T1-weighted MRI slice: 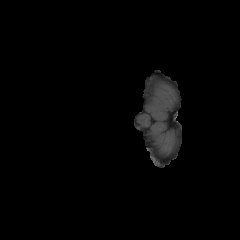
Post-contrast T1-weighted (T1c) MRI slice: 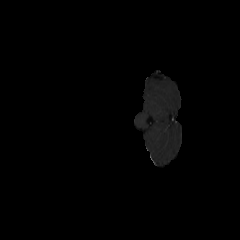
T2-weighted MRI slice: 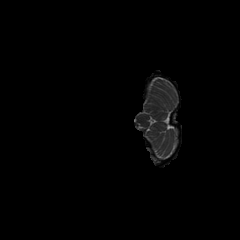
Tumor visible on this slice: no